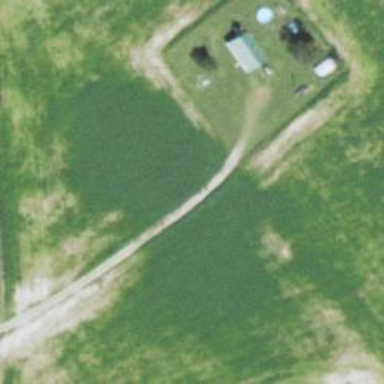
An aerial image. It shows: Driveway leading to service road.